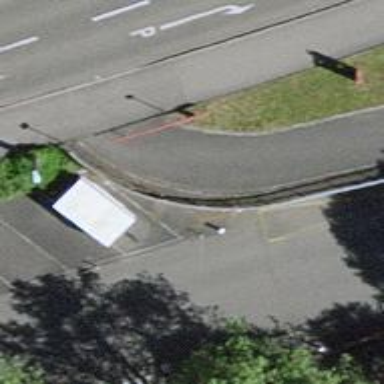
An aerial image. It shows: Lift gate barrier.